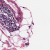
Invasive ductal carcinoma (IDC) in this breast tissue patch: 0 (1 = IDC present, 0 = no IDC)